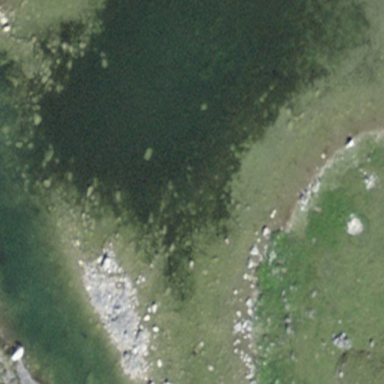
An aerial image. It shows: Reservoir.